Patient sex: F
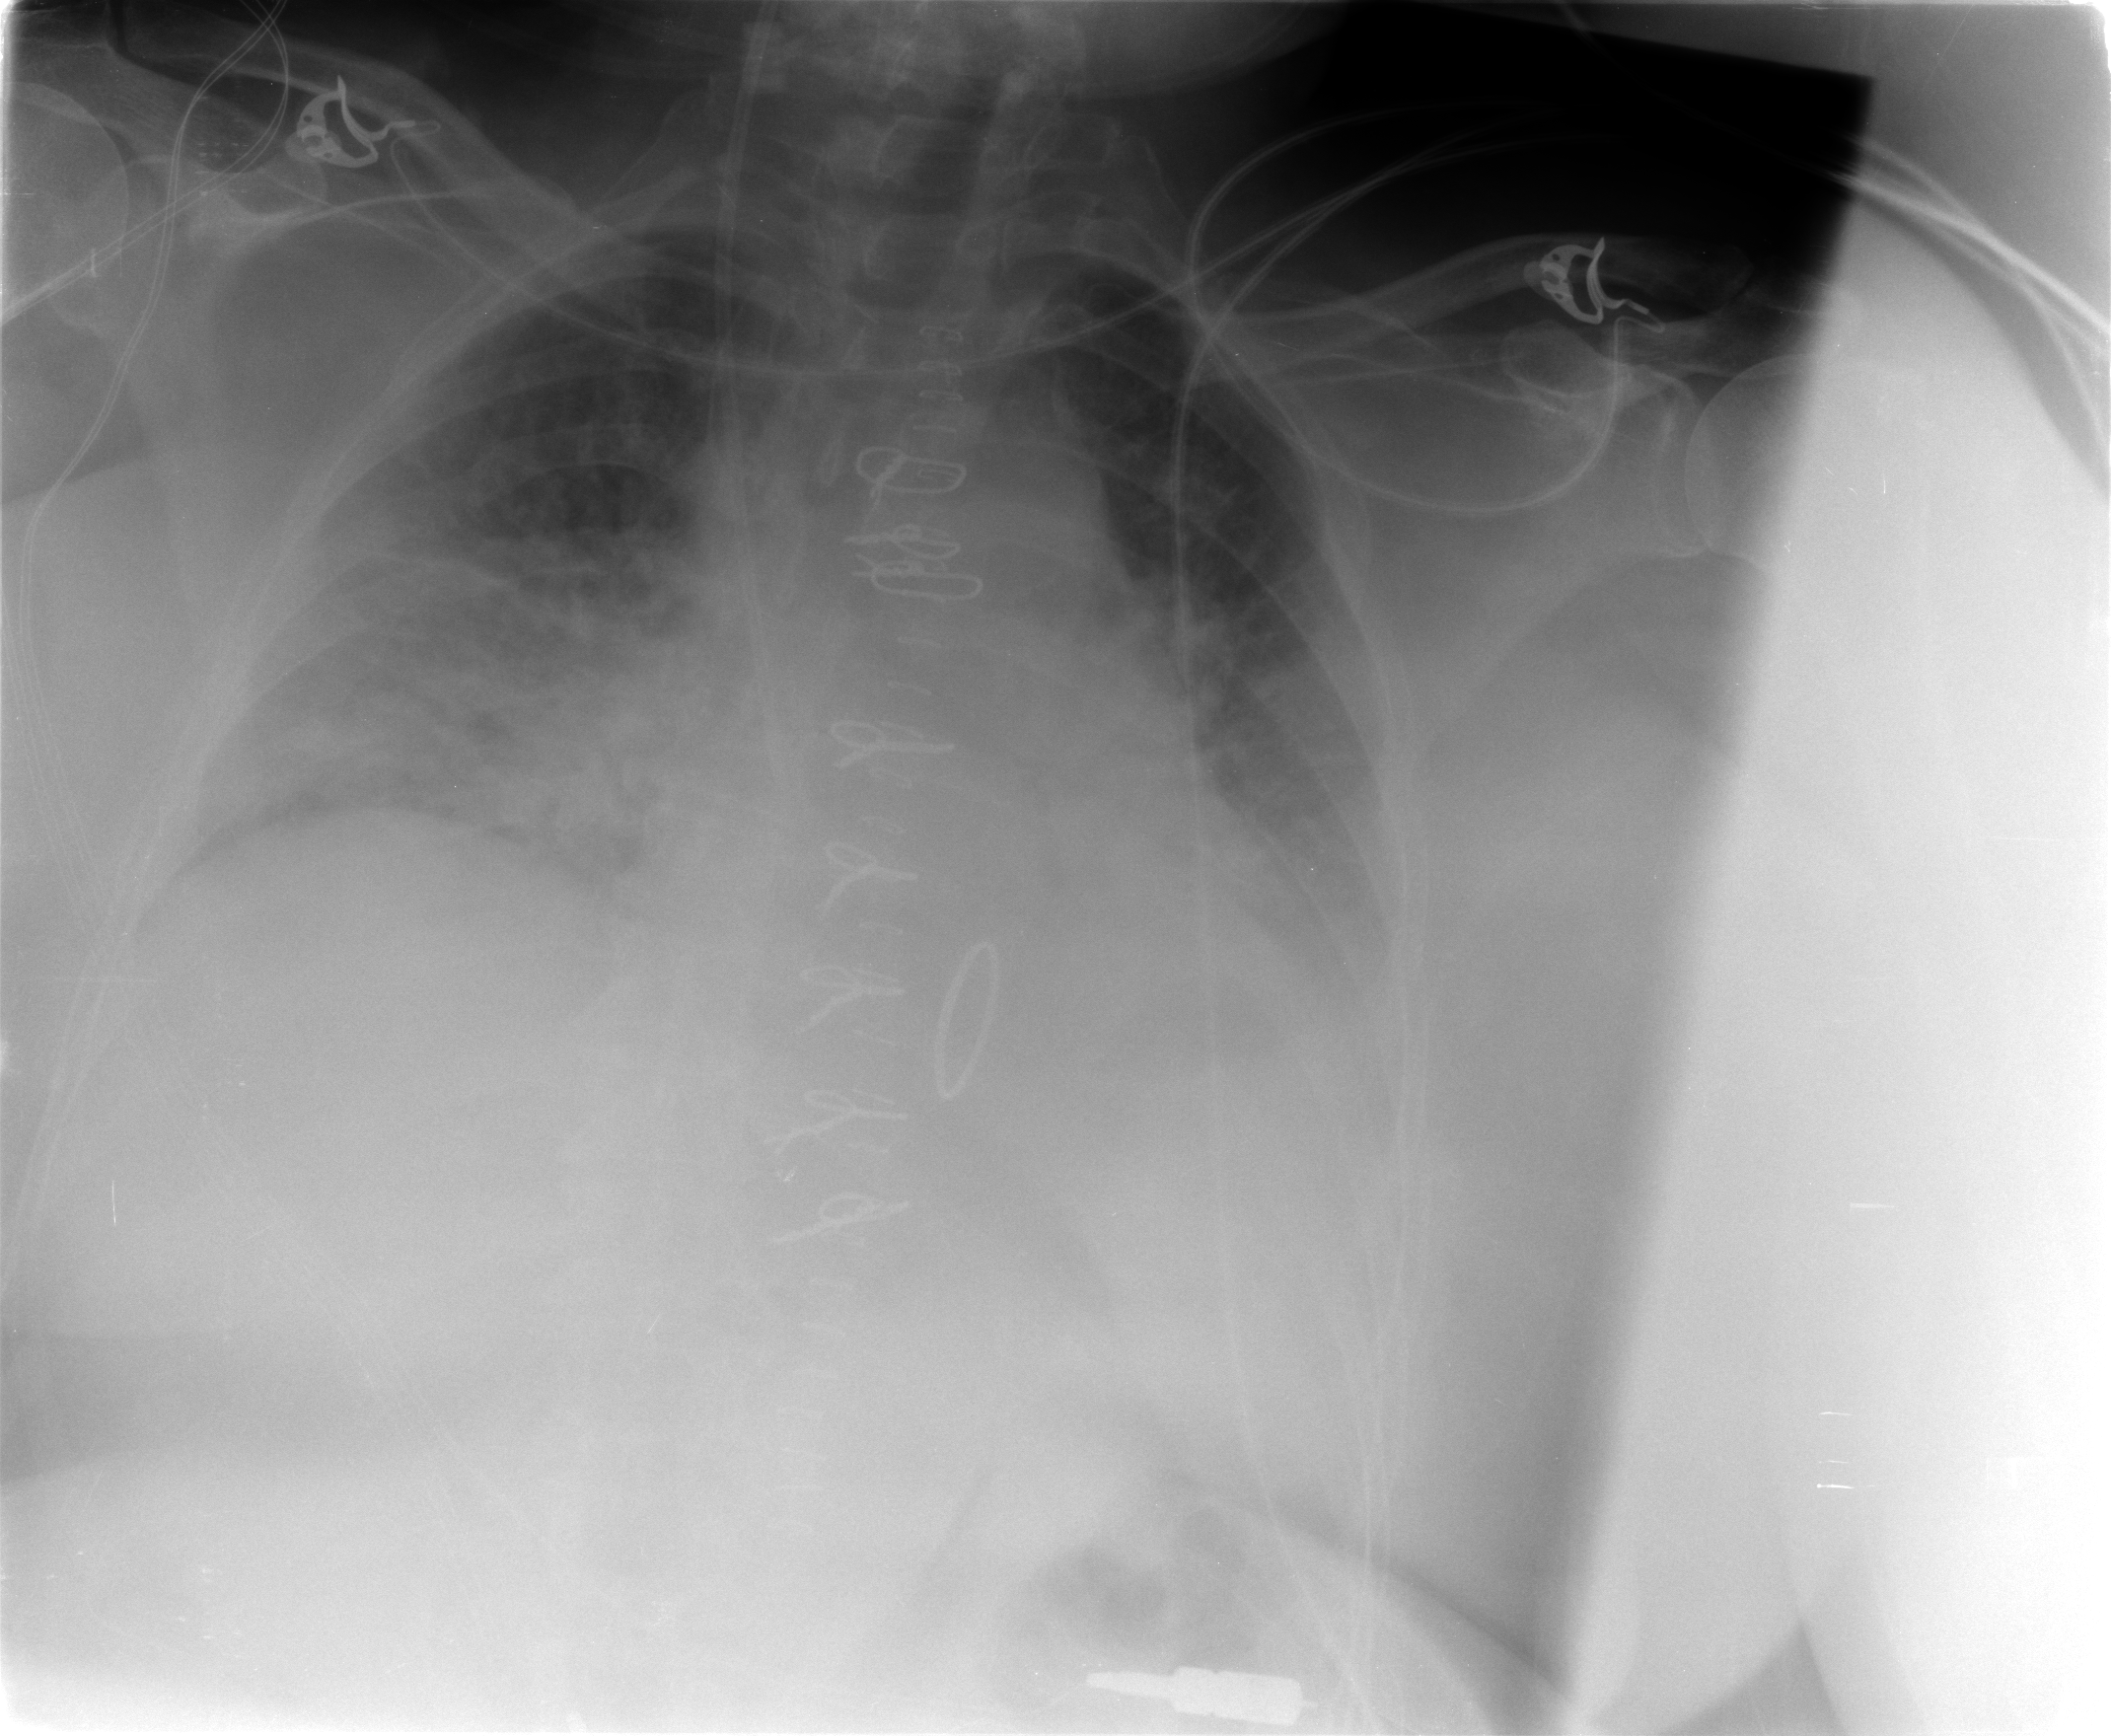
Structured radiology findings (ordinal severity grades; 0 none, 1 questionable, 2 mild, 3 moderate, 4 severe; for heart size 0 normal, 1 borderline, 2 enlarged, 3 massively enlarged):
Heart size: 0
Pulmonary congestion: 3
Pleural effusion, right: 3
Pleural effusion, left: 3
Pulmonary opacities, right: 2
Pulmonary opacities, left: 2
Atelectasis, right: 3
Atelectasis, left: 3